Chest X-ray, PA view. Patient: 17 years old, sex M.
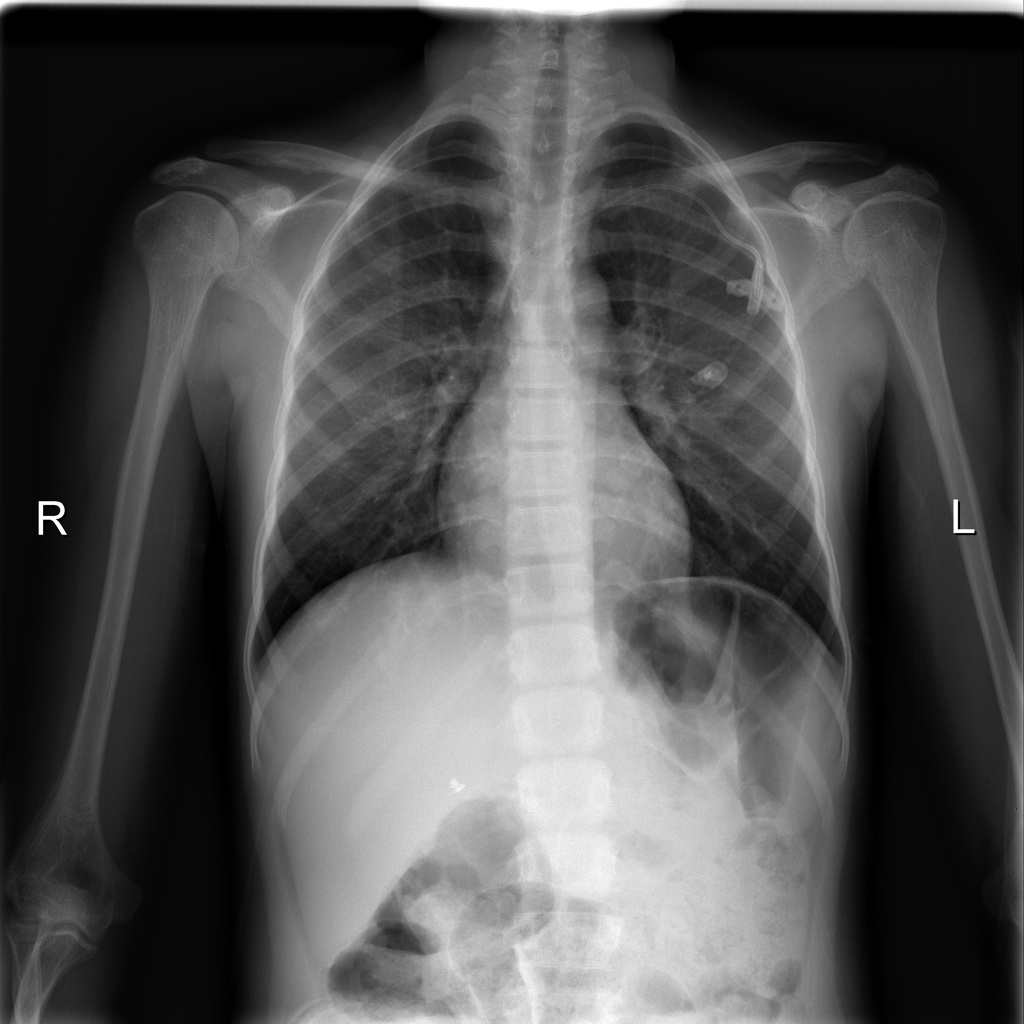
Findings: No Finding